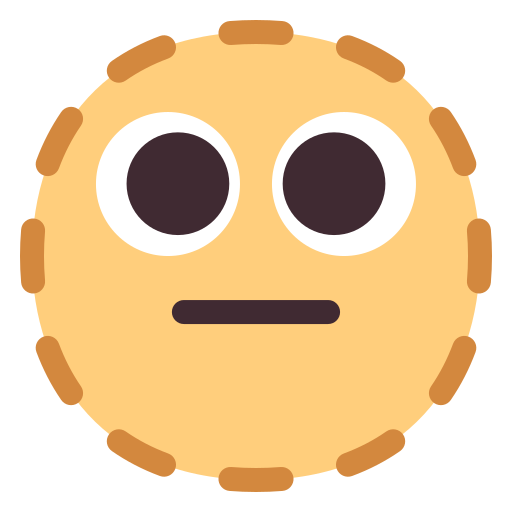
dotted line face flat